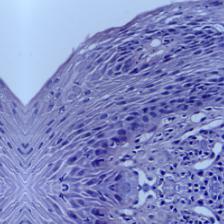
Diagnosis: OSCC